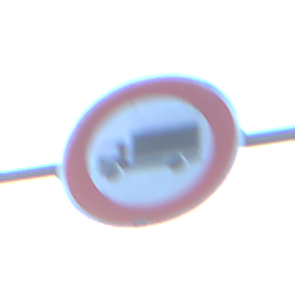
Verkehrszeichen: VerbotFuerKraftfahrzeugeUeberDreiKommaFuenfTonnen
Umgebung: Outdoor, Nature
Tageszeit: SunriseSunset
Wetter: PartlyCloudy
Licht: Natural
Jahreszeit: NotSpecified
Kontrast: MediumContrast